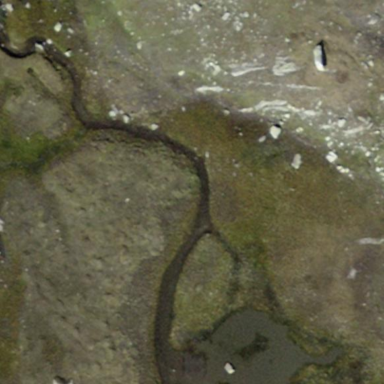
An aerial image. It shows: Wetland area.